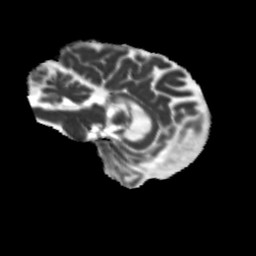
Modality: MD
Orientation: sagittal
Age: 68
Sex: female
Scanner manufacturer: siemens
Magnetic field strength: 3 T
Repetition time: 5.25 s
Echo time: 0.08 s